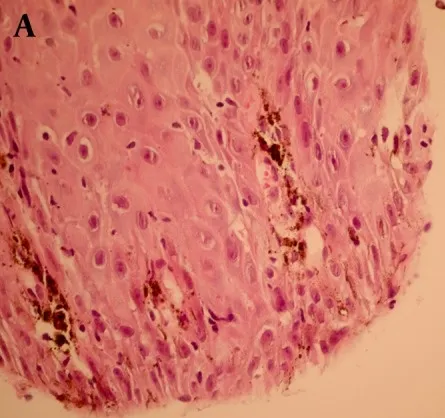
A. Microscopic Section From the Surface Squamous Epithelium Shows Scattered Pigmented Cells Between the Keratinocytes. (H & E X400).
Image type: pathology (h&e)